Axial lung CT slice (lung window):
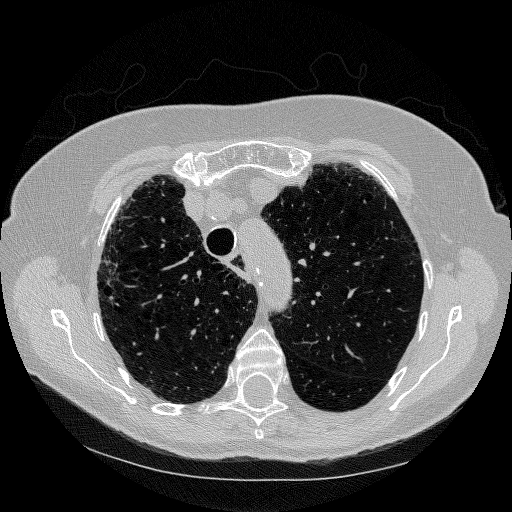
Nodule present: no